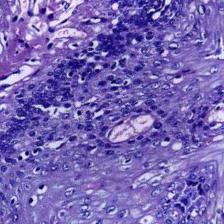
Diagnosis: Normal